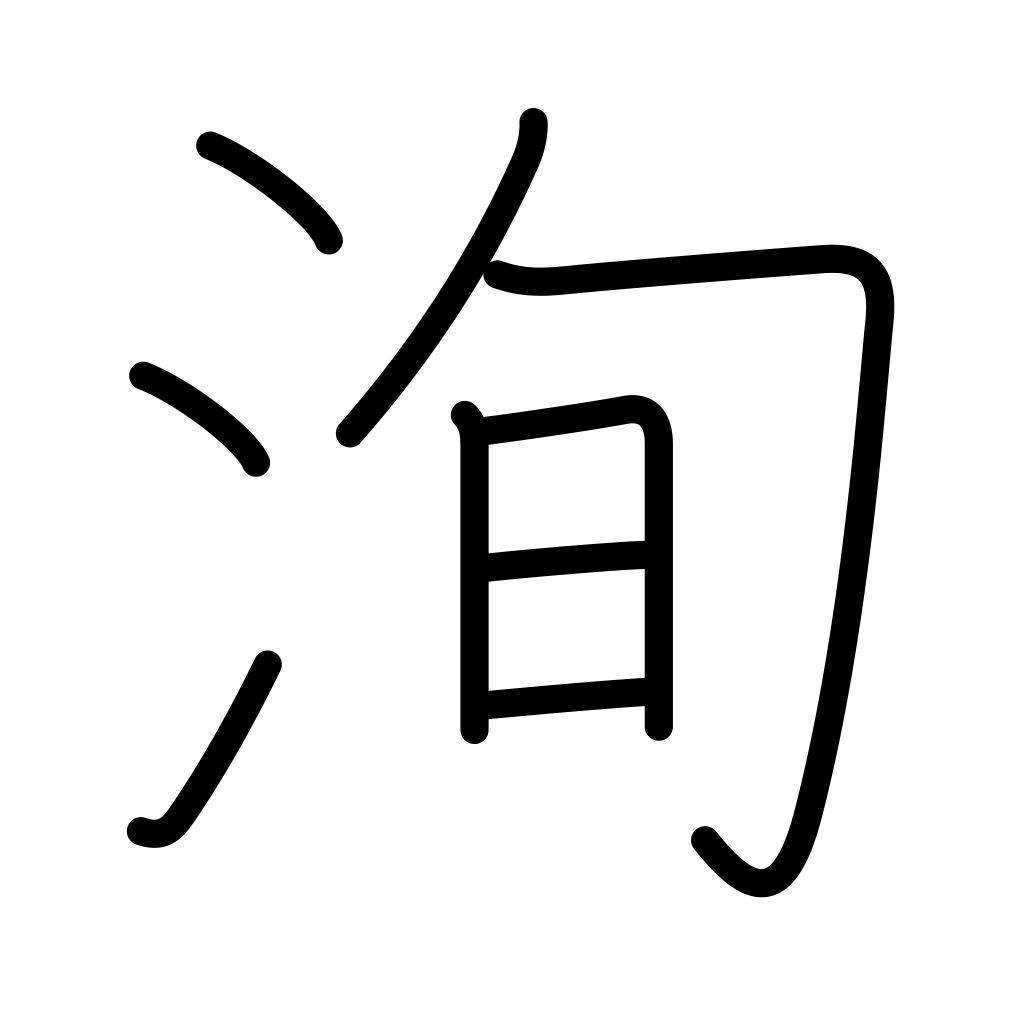
Meaning: alike, truth